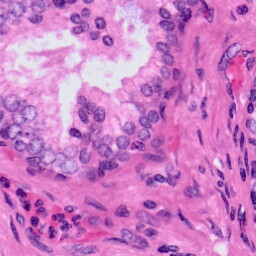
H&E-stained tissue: Prostate